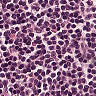
Metastatic tissue present: no